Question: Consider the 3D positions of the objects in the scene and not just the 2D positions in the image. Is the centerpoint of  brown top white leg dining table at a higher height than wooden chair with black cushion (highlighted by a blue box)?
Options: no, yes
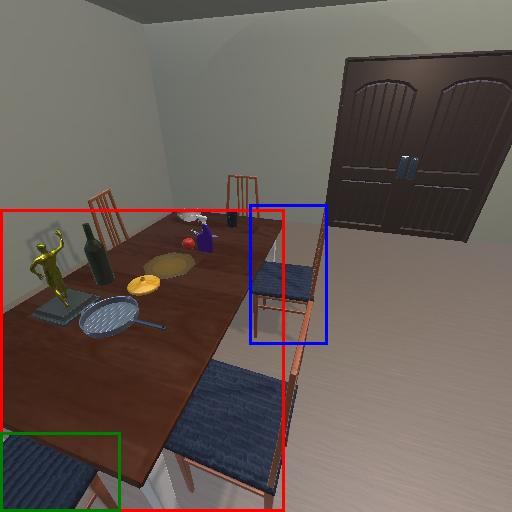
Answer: no